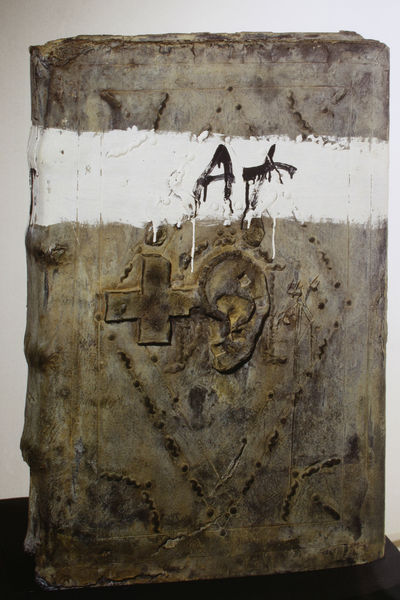
Titel: Llibre I
Künstler: Antoni Tàpies
Standort: Barcelona
Institution: Fondació Antoni Tàpies
Schlagwörter: weiß, braun, grau, mitte, ohr, rücken, schwarz, zeichen, beige, ornament, alt, band, bibel, stehen, tod, schrift, modern, ornamente, streifen, nägel, bemalt, foto, buch, kreuz, gross, buchstabe, buchstaben, hässlich, kunst, buchdeckel, einband, senkrecht, raute, wachs, leder, gebunden, breit, bemalung, objekt, beuys, relieff, banderole, überzug, grabstein, schmutzig, waagrecht, tapies